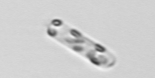
Label: Dactyliosolen_fragilissimus